Question: im playing around with a loading bar in <URL>, and i have this code
## html
'''
<div id="back"><span id="text">loading...</span></div>
'''
## css
'''
#back {
width:100px;
background-color:#bbbbbb;
}
#text {
z-index:2;
height:30px;
position: absolute;
margin:auto;
}
div{
height:30px;
position: absolute;
}
'''
yet the 'span' does not have a margin, it looks like this

when i give it a normal 'margin' value it works.
i have also tried 'margin: 0 auto;' but also with no success. and when i try 'margin:10px auto;' i get the '10px' but not the 'auto'.
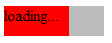
Answer: Applying auto margin to an absolutely positioned inline element with unknown width introduces various problems.
I had success centering the text by setting 'line-height' and 'text-align:center' like so:
'''
#text {
position: absolute;
z-index:2;
width:100%;
height:30px;
line-height:30px;
text-align:center;
}
'''
<URL>